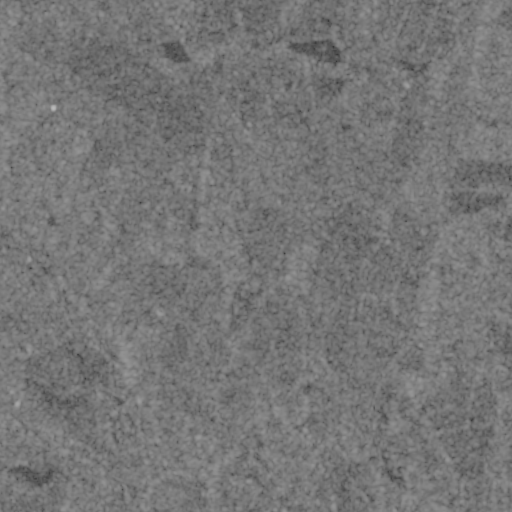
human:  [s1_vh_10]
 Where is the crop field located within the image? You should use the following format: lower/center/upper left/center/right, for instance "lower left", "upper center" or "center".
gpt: The crop field is located in the lower center of the image.
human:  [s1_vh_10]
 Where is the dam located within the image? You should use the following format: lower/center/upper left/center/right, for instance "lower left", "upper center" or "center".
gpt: The dam is located in the lower left of the image.
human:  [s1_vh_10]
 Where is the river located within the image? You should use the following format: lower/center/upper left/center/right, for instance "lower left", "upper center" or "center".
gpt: The river is located in the right of the image.
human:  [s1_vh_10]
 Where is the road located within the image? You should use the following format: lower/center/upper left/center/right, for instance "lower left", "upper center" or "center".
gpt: There is no road in the image.

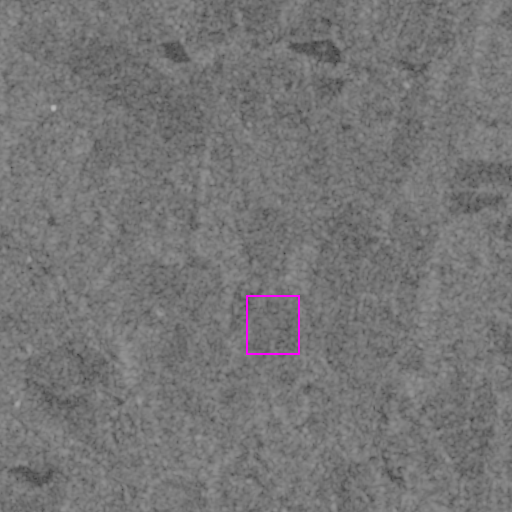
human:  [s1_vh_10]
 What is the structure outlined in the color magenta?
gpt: The structure outlined in magenta is a crop field.
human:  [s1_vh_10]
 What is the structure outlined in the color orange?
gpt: There is no orange outline.